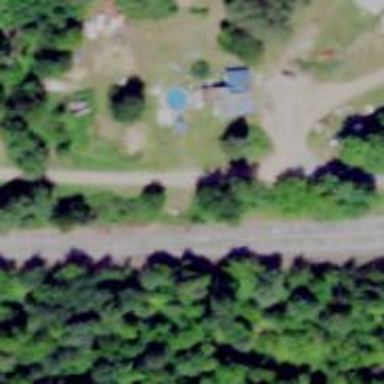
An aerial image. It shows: Abandoned railway.